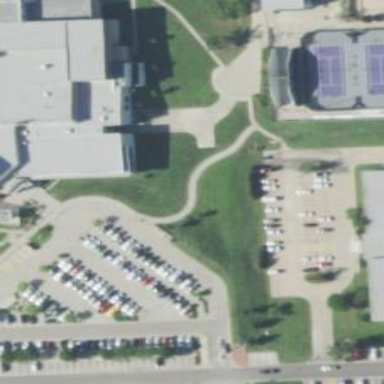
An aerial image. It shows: Parking area.